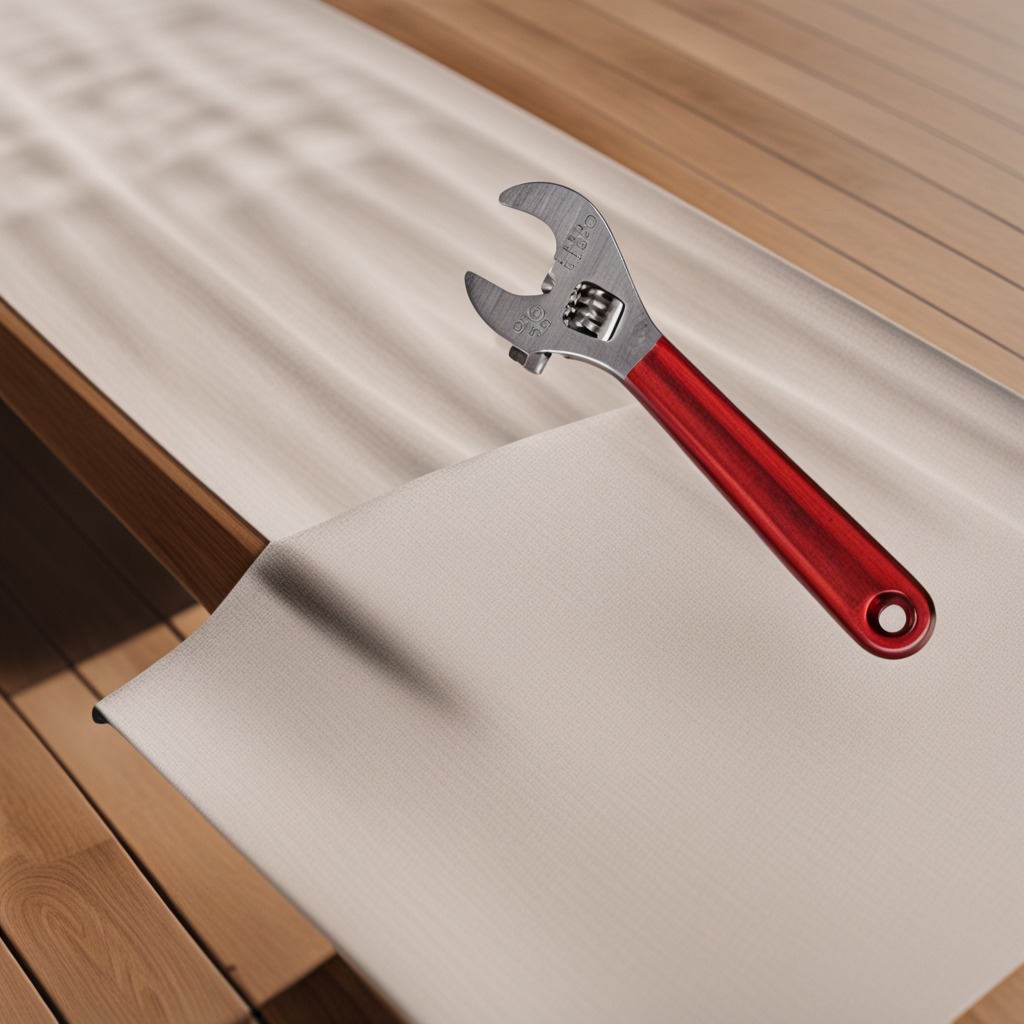
A wrench is lying on the wooden table.